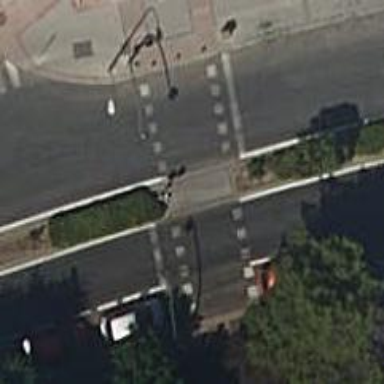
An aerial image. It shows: Footway crossing equipped with traffic signals.